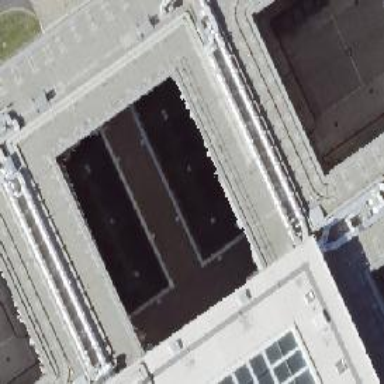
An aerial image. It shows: Part of building.